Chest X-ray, PA view. Patient: 29 years old, sex F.
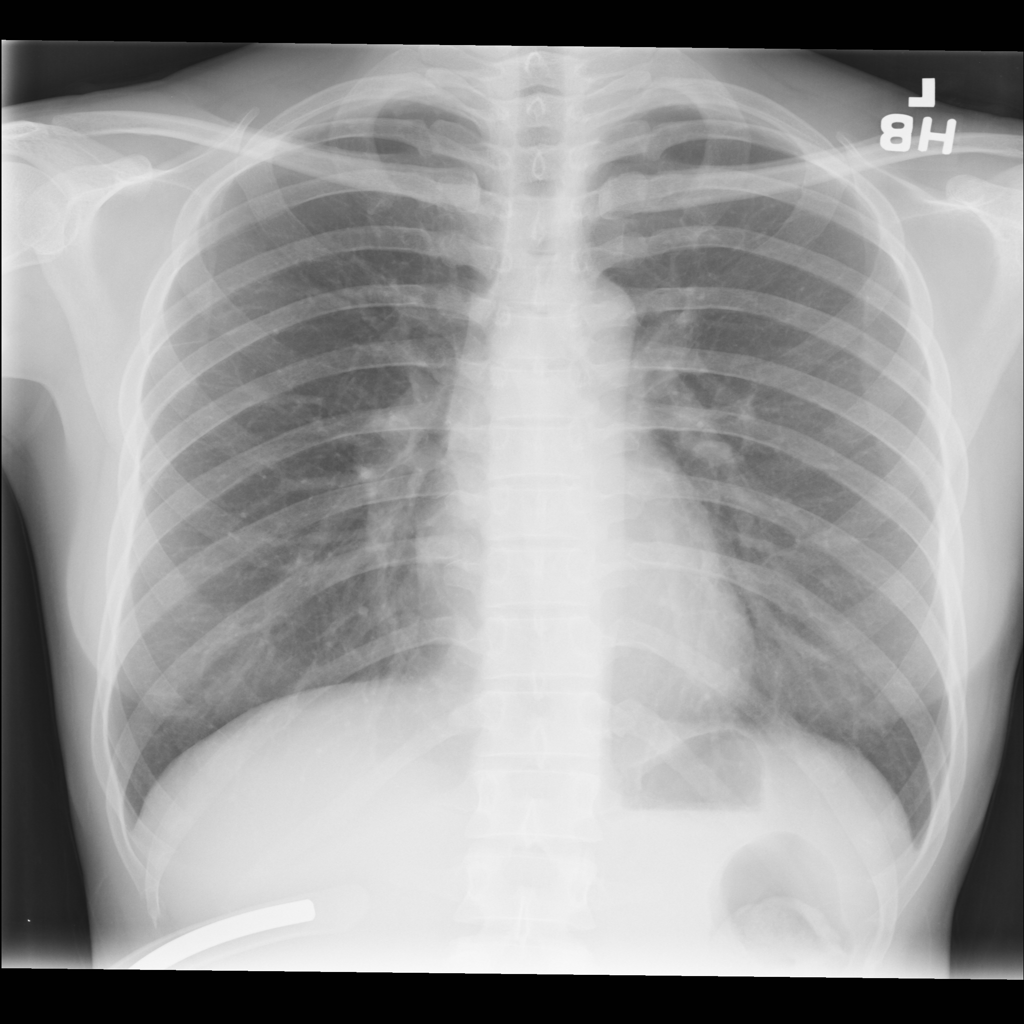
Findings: No Finding